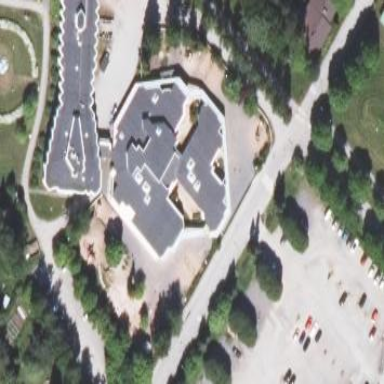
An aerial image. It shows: Kindergarten.